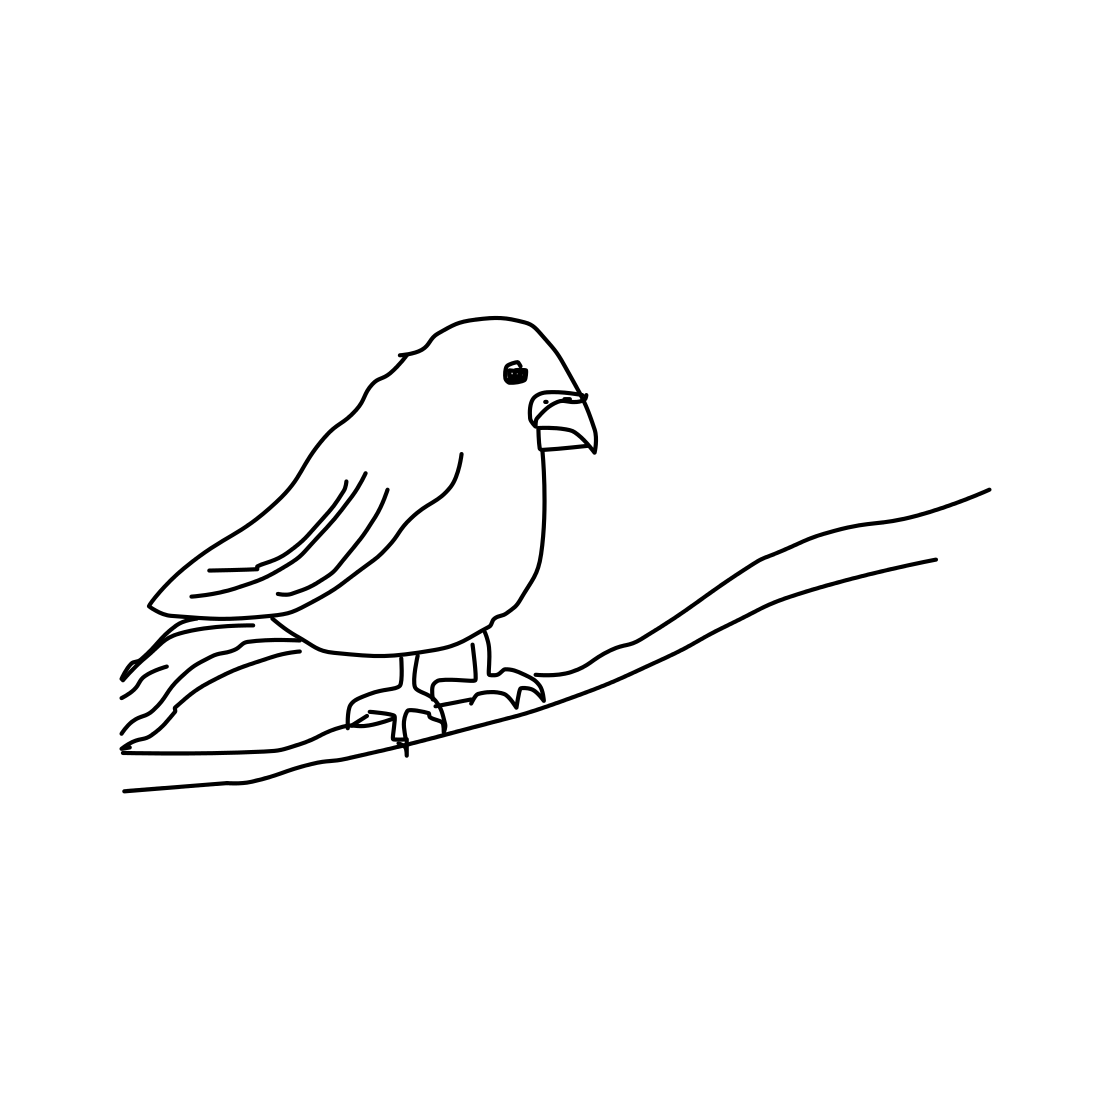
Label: parrot